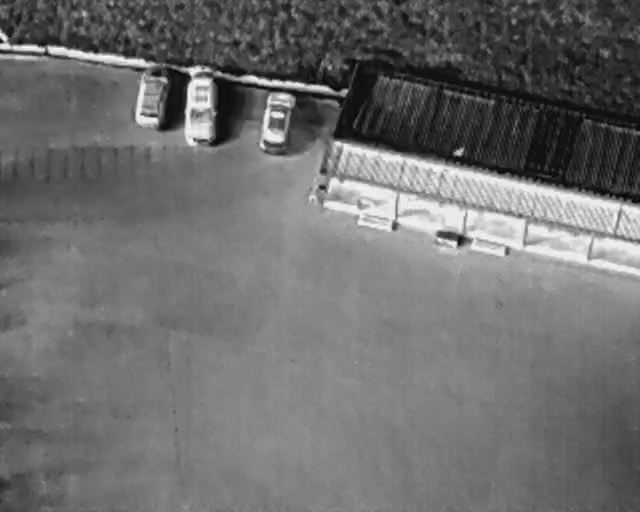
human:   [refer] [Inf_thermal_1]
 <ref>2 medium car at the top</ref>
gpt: <box>[[25, 17, 37, 23, 2], [38, 20, 47, 26, 10]]</box>

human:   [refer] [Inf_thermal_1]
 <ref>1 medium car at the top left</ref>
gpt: <box>[[18, 15, 29, 21, 9]]</box>